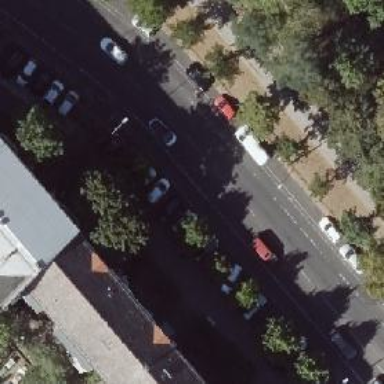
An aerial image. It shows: There is collision protection in place for parking obstacles.